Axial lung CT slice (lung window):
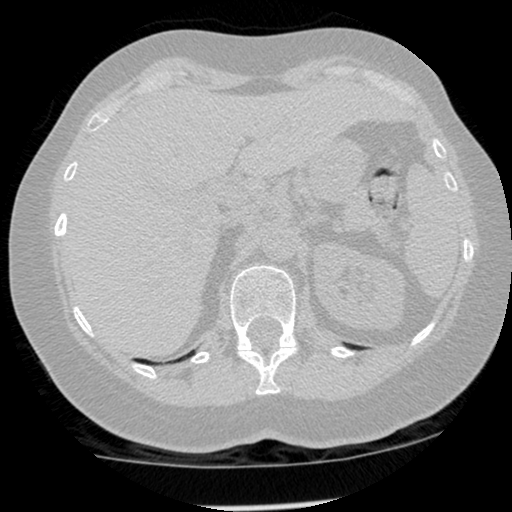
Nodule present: no